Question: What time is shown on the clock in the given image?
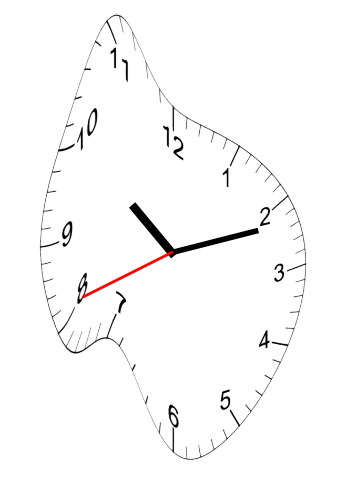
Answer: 10:11:41